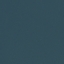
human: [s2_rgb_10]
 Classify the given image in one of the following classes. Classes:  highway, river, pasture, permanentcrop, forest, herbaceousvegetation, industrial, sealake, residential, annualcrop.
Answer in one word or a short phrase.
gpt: SeaLake